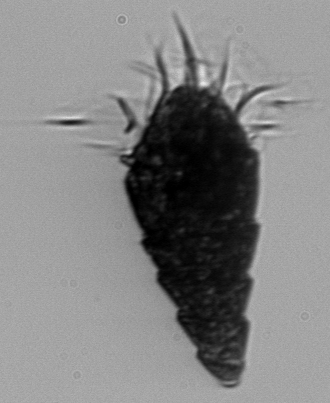
Label: Laboea_strobila